Question: I am very new to micro-controller programing with MIKROC . I am trying to display numbers counting from 0 to 9 in a 7 segment display with mikroc . I have used infinite while loop . Inside the while loop I used function " delay_ms(500) " with other codes . But instead of showing numbers from 0 to 9 it shows first few numbers like 0,1,2 .
My code is below
'''
void main()
{
trisb=0;
portb=0;
while(1){
delay_ms(500);
portb=0x3F;
delay_ms(500);
portb= 0x06;
delay_ms(500);
portb= 0x5B;
delay_ms(500);
portb=0x4F;
delay_ms(500);
portb=0x66;
delay_ms(500);
portb=0x6D;
delay_ms(500);
portb=0x7D;
delay_ms(500);
portb=0x07;
delay_ms(500);
portb=0x7F;
delay_ms(500);
portb=0x6F;
delay_ms(500);
}
}
'''
My circuit diagram

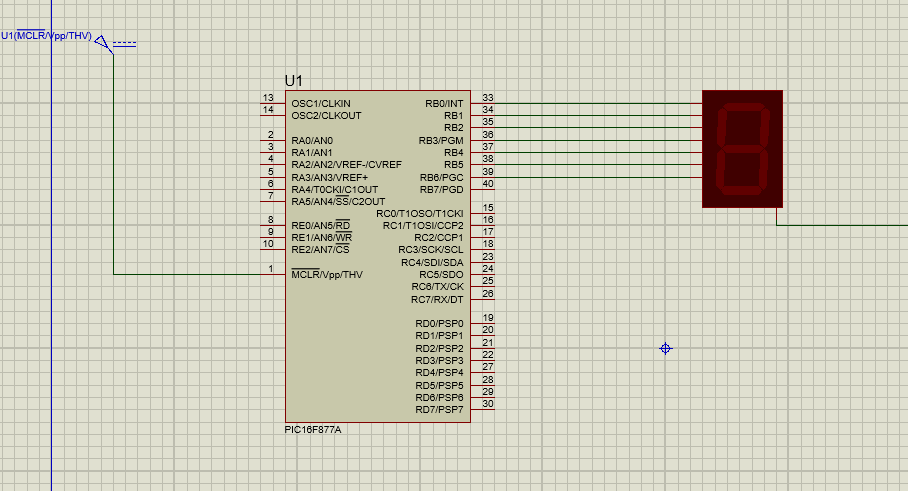
Answer: ,
if this is a standard 7 segment display,it is basicly just a bunch of LED's with a common cathode common anode.
Hence you will want to protect you uChip against "shorting", as the LED will open fully and, either draw maximum power from the pins (common cathode), or force your chip to sink maximum power (common anode).
Your circuit diagram does not reveal which is used, so I am being generic here.
So add a resistor in series with the LCD pins, (not the common one, the other pins). For 5 Volts, you typically want somewhere between 300 and 1K ohm depending on the desired light intensity!
something about communication with LCD's, and lcd can either be setup as: "abcdefg" or as "gfedcba"
'''
bit# name description
MSb "A" is the top LED bar
2.b "B" is the right most upper LED bar
3.b "C" is the right most lower LED bar
4.b "D" is the the bottom LED bar
5.b "E" is the left most lower LED bar
6.b "F" is the left most upper LED bar
7.b "G" is the center LED bar
8.b "D.P" is the dot .. also indicating down.. (or decimal point)
'''
meaning for a common cathode (inverse bit pattern for common anode):
'''
Digit gfedcba abcdefg a b c d e f g
0 0x3F 0x7E on on on on on on off
1 0x06 0x30 off on on off off off off
2 0x5B 0x6D on on off on on off on
3 0x4F 0x79 on on on on off off on
4 0x66 0x33 off on on off off on on
5 0x6D 0x5B on off on on off on on
6 0x7D 0x5F on off on on on on on
7 0x07 0x70 on on on off off on off
8 0x7F 0x7F on on on on on on on
9 0x6F 0x7B on on on on off on on
'''
so I figure (based on your hex values) you must have a type "gfedcba"
as you can see, your code complies with the table. If and only if the common is connected to ground.
(read more here: <URL>
I can still not see a problem with your code, if you have been able to show the numbers 0, 1 , AND 2. Since this indicates that all LED's has then been lit at least once, and that your PIC should be properly configured..
My best guess is that this is in fact an electrical problem.
you PIC should with this code, show the numbers, 0 - 9, at half a second intervals, unless it is reset after it reaches a certain number.. this could be a bad solder, or more common a problem with unstable DC supply.
To suppress small spikes on the supply, try adding a few capacitors in parallel with the supply. for testing, you could try: 100nF and 1000uF.
Dont worry it wont do anything.. except absorbing high frequency noise.. It is a special case of a low pass filter..